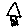
Label: house